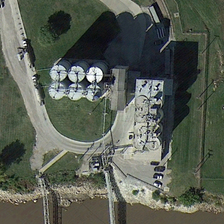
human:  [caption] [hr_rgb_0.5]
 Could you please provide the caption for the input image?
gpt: the storage tanks are located in a lawn with a path leading to it .

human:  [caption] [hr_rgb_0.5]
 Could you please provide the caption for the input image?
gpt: some storage tanks are near a ripples .

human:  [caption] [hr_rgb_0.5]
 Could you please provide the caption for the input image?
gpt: the storage tanks are located in a lawn with a path leading to it .

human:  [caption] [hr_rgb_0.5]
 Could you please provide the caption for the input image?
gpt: some storage tanks are near a ripples .

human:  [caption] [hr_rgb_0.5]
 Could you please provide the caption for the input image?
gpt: some storage tanks are near a ripples .